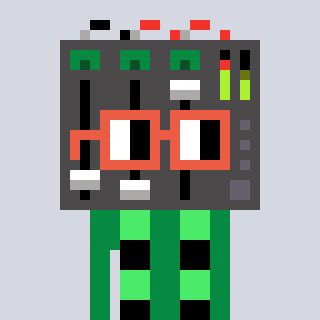
a pixel art character with square orange glasses, a mixer-shaped head and a green-colored body on a cool background